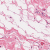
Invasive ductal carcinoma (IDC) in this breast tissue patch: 0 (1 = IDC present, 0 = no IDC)